Question: I have a query which take a little while to run, so its run with the isolation level set to Read Uncommitted, the data can be dirty since its only used to give a quick overview of the system at a glance.
The query on a good day (first thing in the morning) takes around 3-15 seconds to run. (Date sorting slows it down, its instant without the sort)
But as the day starts it takes long and longer to run, it ends up taking > 2 minutes to run.
What I noticed is the query seems to get a LOT of OBJECT/PAGE locks when its executed.
What I don't understand is why its acquiring locks while its set to Read Uncommitted.
---
One of the index's that the query uses is set to use Row/Page locking.
My Q:

Does an index which is set to use row/page locks, cause the data to be locked when being accessed, even when the query is Read Uncommitted?
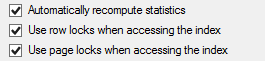
Answer: 'READ UNCOMMITTED' isolation level changes behaviour of readers only. In 'READ COMMITTED' and higher isolation level, when a task tries to read from a row, it first asks the lock manager for a shared lock on it. This request will be honored only if there is no existing exclusive lock on it from some other sessions, otherwise it will have to wait for it.
In 'READ UNCOMMITTED' a reader will not request a shared lock, hence no chance of waiting on a possible exclusive lock to be released.
However, locking behaviour on update is the same regardless of isolation level used. Exclusive locks are still being taken in 'READ UNCOMMITTED' (and held untill the end of transaction) as in any other isolation level.
The increase in the time required for the query to finish can be attributed either to this, or to some resource contention, most likely memory related. Put simply, your query competes for the data cache with other queries running simultaneously.
Take a note of 'page life expectancy' counter on various times of the day:
'''
SELECT @@SERVERNAME AS [Server Name], [object_name], instance_name, cntr_value AS [Page Life Expectancy]
FROM sys.dm_os_performance_counters WITH (NOLOCK)
WHERE [object_name] LIKE N'%Buffer Node%' -- Handles named instances
AND counter_name = N'Page life expectancy' OPTION (RECOMPILE);
'''
Also, to see what data is taking up the most space, use this query:
'''
SELECT OBJECT_NAME(p.[object_id]) AS [Object Name], p.index_id,
CAST(COUNT(*)/128.0 AS DECIMAL(10, 2)) AS [Buffer size(MB)],
COUNT(*) AS [BufferCount], p.Rows AS [Row Count],
p.data_compression_desc AS [Compression Type]
FROM sys.allocation_units AS a WITH (NOLOCK)
INNER JOIN sys.dm_os_buffer_descriptors AS b WITH (NOLOCK)
ON a.allocation_unit_id = b.allocation_unit_id
INNER JOIN sys.partitions AS p WITH (NOLOCK)
ON a.container_id = p.hobt_id
WHERE b.database_id = CONVERT(int,DB_ID())
AND p.[object_id] > 100
GROUP BY p.[object_id], p.index_id, p.data_compression_desc, p.[Rows]
ORDER BY [BufferCount] DESC OPTION (RECOMPILE);
'''
[This and other diagnostic queries can be found here: http://sqlserverperformance.wordpress.com/]